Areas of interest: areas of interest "Xi'an Carnival"
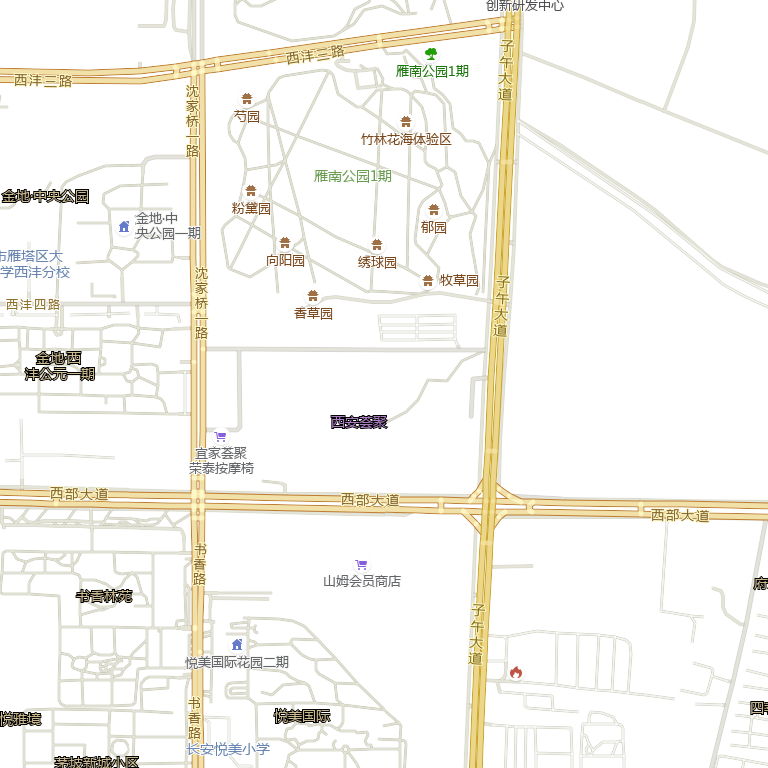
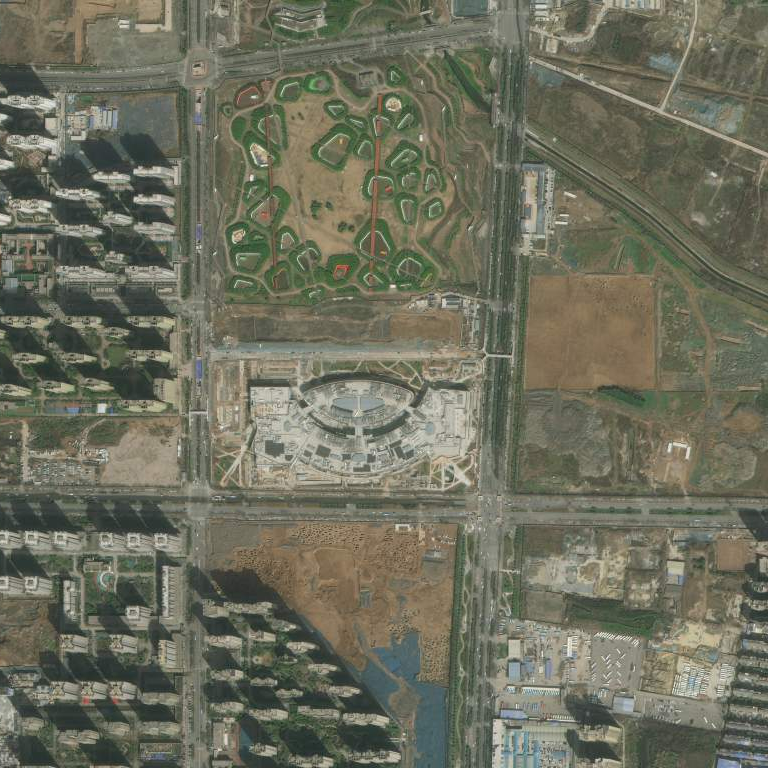